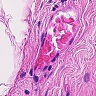
Metastatic tissue present: no